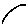
Label: circle